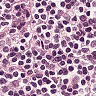
Metastatic tissue present: no